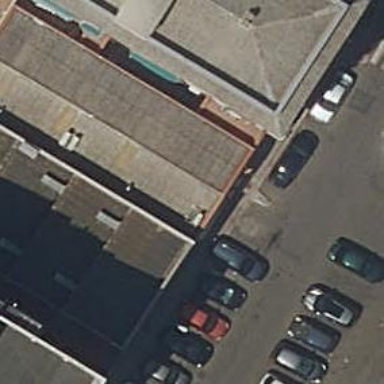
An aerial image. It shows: Nightclub.